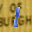
Label: 1